Question: I'm learning html and I'm trying to do something like a panel with photos of people and some data about that person, for example, name, email, phone number etc. I don't know how to do this, how to put a div inside other.
how can I do for make a html code who generates something like in this image?
The "big" div with some color, and this one contains two "invisible" div, one for the image and the other for the information about the person.

PS.: The website is on the platform: sites.google.com (can't change for while, have to use this)
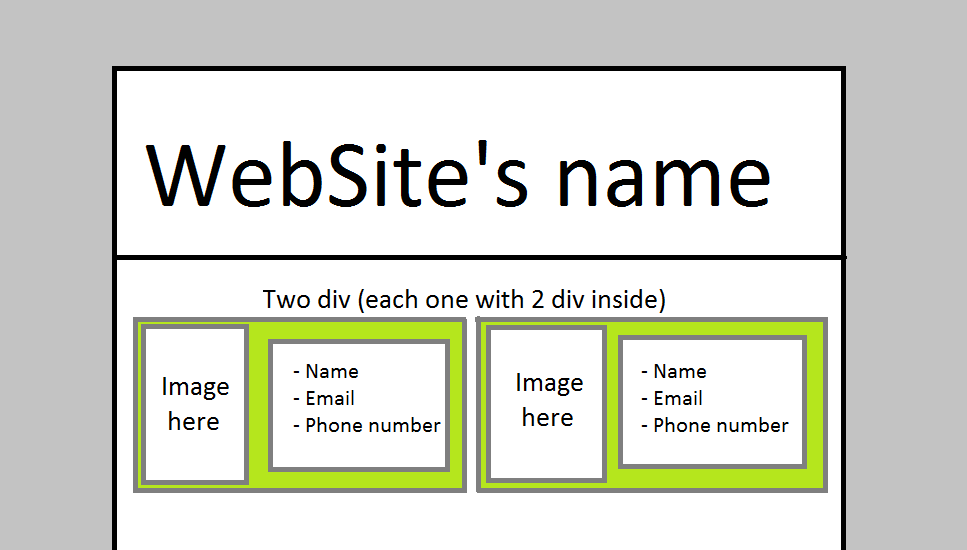
Answer: Use css attribute 'display: inline-block' on the div's you wish to place next to each other, or 'float: right' or left. I prefer 'display'.